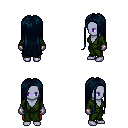
a pixel art fantasy rpg character, female body template, dark elf, purple skin, green robe, red pants, raven extra-long hairstyle, metal gloves, four views (front, back, left, right), 2x2 character sprite sheet, small pixel art, hard edges, no anti-aliasing